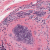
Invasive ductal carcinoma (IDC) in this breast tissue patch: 1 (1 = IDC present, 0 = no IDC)